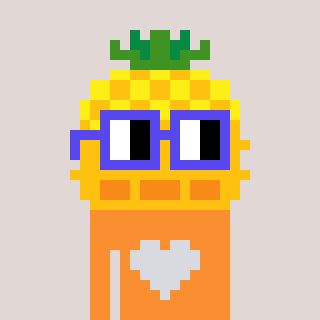
a pixel art character with square blue glasses, a pineapple-shaped head and a orange-colored body on a warm background